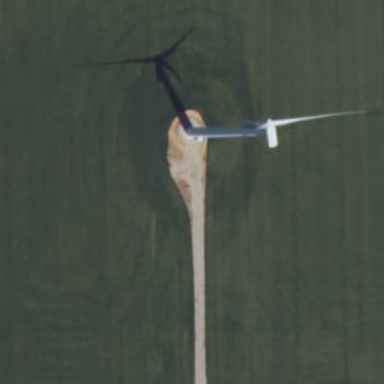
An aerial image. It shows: Industrial building with wind turbine generator. The generator is horizontal axis wind turbine.